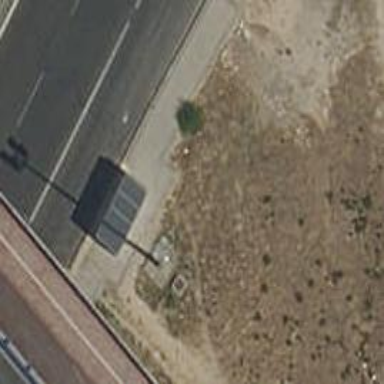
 serving as platform for public transportation."